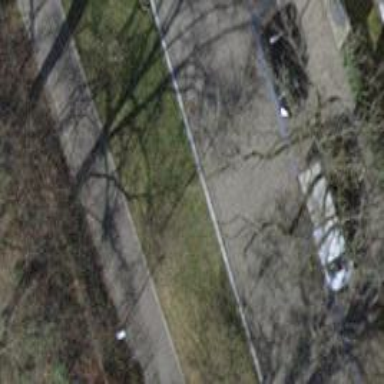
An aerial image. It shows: Tree-lined avenue.